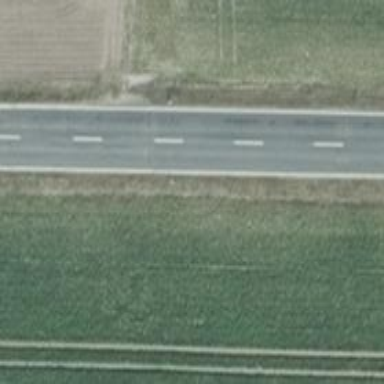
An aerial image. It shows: Secondary road with asphalt surface.